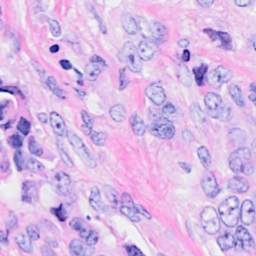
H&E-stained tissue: Breast